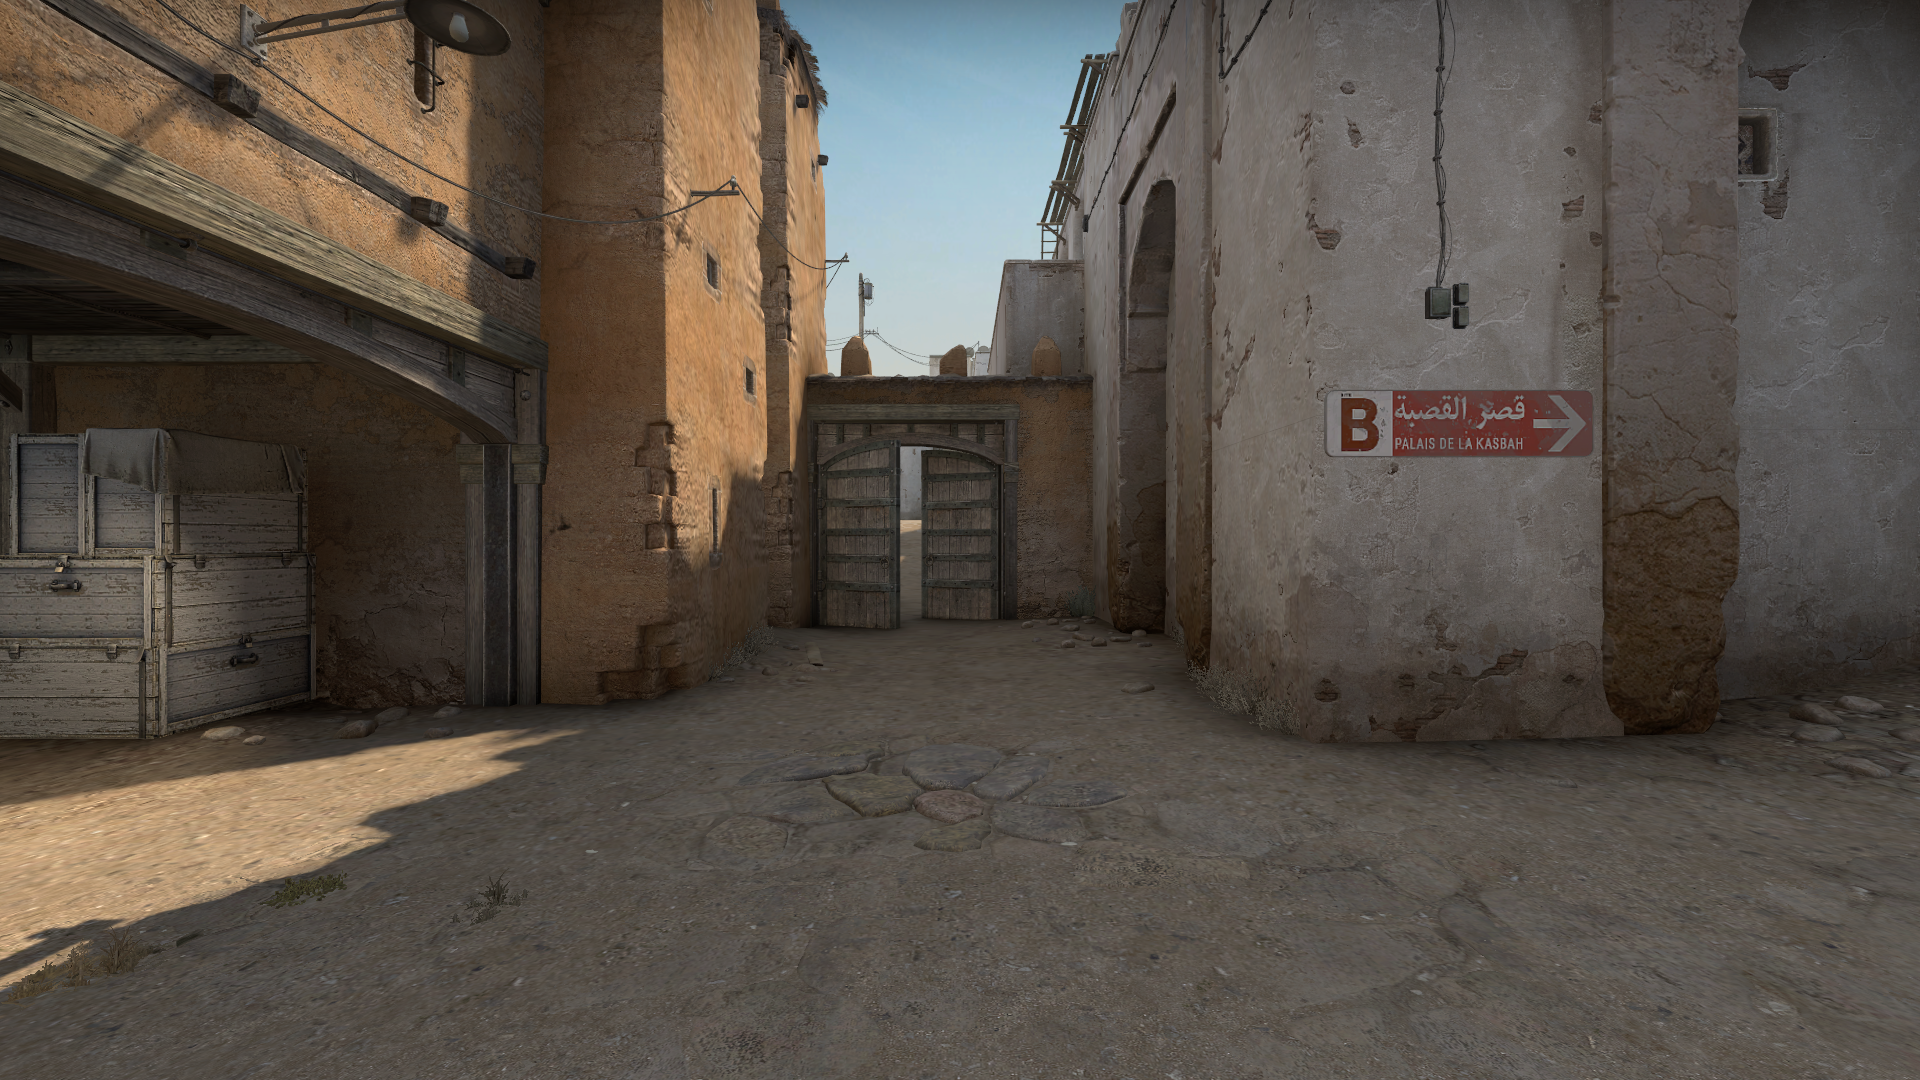
Map: de_dust2